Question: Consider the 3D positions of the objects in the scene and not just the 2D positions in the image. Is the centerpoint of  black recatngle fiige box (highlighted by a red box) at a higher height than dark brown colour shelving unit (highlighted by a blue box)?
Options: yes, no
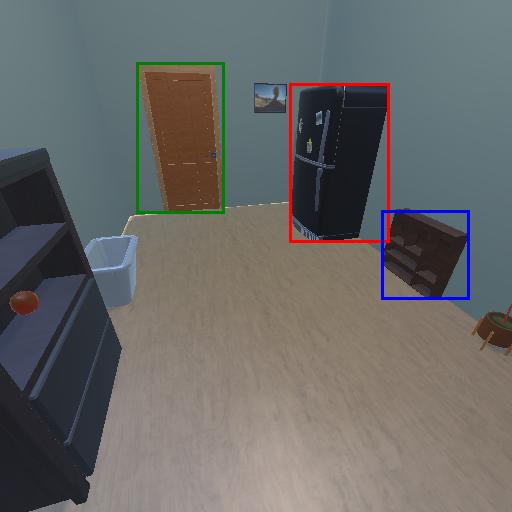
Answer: yes